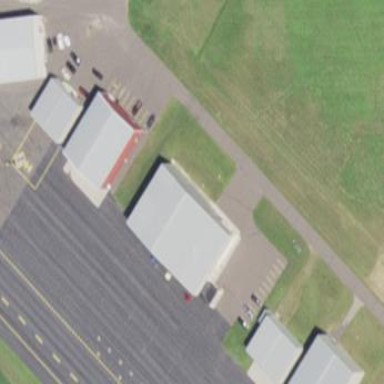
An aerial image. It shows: Building designed as airport hangar.